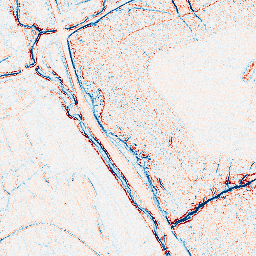
Category: edge_preserving
Decomposition family: bilateral
Decomposition parameters: d: 5
sigma_color: 25
sigma_space: 25
Upsampling method: quartic
Upsampling parameters: scale: 4
Upsampling scale: 4